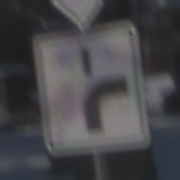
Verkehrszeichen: VerlaufVorfahrtsstrasse8
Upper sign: Vorfahrtsstrasse
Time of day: MorningAfternoon
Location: Outdoor (Special)
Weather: Clear
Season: Winter
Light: Natural